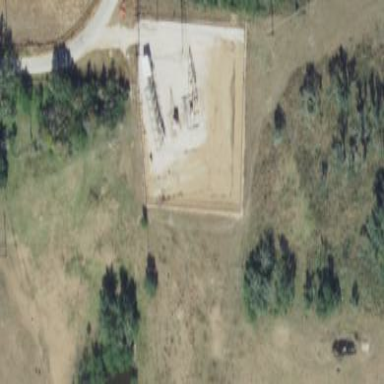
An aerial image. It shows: Distribution level power substation enclosed by fence.